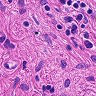
Metastatic tissue present: no